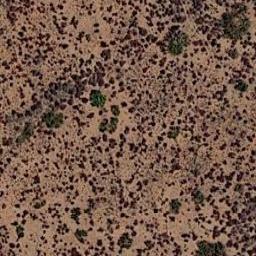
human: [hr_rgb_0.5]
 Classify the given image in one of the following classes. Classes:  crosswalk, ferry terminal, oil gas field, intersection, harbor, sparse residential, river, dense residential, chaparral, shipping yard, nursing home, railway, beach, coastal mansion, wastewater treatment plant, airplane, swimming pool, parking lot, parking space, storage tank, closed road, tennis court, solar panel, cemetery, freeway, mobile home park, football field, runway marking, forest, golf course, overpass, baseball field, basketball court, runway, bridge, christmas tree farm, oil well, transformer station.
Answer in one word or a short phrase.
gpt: chaparral